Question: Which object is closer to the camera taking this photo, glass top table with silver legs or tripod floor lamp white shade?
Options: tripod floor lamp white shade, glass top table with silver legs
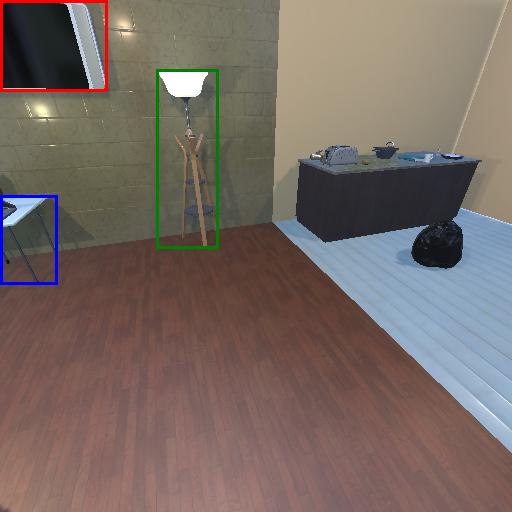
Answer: tripod floor lamp white shade